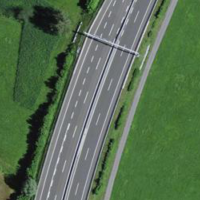
EUNIS habitat code: 57
Species observed at this site:
Sonchus asper
Filipendula ulmaria